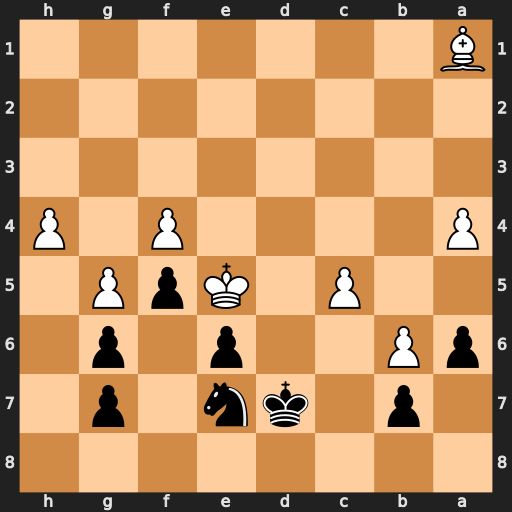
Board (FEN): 8/1p1kn1p1/pP2p1p1/2P1KpP1/P4P1P/8/8/B7
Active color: b
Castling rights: -
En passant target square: -
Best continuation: Nc6#